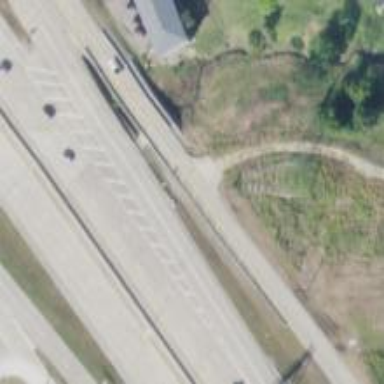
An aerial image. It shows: Secondary road with frontage road.